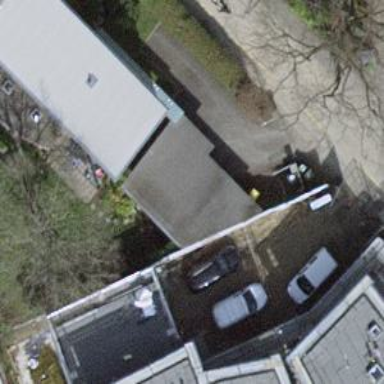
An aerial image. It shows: View of roof of building.